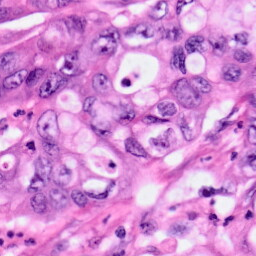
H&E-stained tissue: Pancreatic